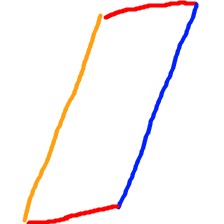
Shape: parallelogram